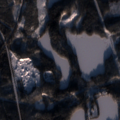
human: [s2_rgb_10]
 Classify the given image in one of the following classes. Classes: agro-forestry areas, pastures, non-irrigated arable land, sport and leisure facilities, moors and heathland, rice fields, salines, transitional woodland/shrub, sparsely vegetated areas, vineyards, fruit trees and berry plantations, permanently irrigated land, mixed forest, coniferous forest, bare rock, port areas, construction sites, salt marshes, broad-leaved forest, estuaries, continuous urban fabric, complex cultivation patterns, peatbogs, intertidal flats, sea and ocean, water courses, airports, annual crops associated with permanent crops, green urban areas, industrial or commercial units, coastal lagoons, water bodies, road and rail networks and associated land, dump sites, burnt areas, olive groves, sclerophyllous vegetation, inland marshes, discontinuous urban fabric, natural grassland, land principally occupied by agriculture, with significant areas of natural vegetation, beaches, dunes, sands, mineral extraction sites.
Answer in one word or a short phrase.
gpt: coniferous forest, mixed forest, transitional woodland/shrub